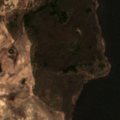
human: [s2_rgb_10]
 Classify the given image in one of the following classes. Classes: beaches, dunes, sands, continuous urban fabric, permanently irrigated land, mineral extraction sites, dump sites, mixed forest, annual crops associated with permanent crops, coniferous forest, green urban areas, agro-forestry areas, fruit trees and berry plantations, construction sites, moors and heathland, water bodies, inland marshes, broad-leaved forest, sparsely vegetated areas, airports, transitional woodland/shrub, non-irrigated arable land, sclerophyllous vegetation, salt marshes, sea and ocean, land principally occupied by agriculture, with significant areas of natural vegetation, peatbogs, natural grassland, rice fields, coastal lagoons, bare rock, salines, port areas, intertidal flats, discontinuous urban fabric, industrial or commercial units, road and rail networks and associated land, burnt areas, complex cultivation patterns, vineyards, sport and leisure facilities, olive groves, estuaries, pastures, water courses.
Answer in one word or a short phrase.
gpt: non-irrigated arable land, complex cultivation patterns, broad-leaved forest, water bodies